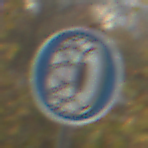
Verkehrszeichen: SchneekettenVorgeschrieben
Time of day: SunriseSunset
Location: Outdoor (Nature)
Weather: PartlyCloudy
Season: NotSpecified
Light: Natural